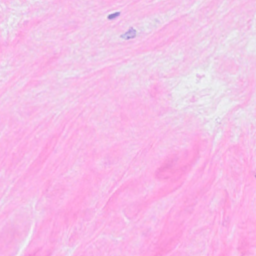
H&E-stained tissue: Breast